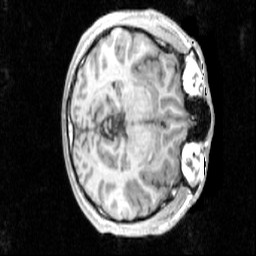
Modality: T1w
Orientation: axial